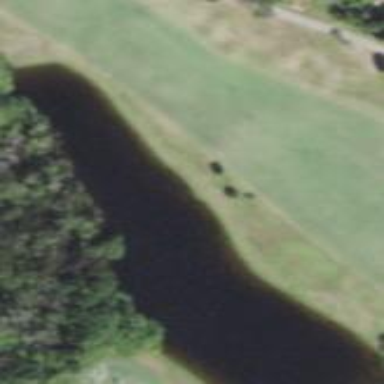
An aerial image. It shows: Retention basin in golf course water hazard surrounded by natural water.